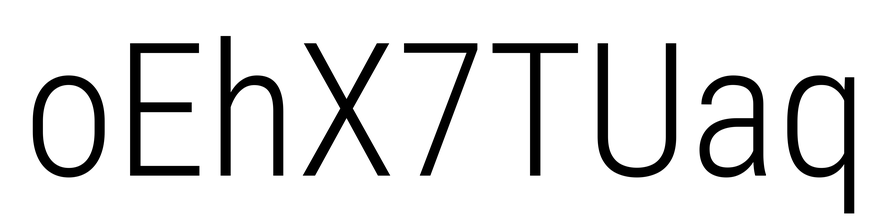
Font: Roboto_Condensed_Light